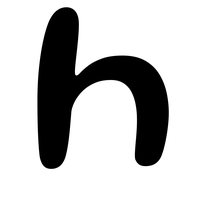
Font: Gluten_Regular